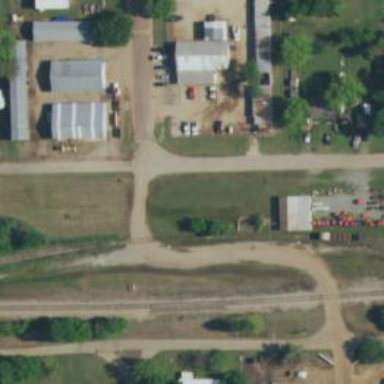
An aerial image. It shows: Railway siding for service.